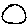
Label: circle